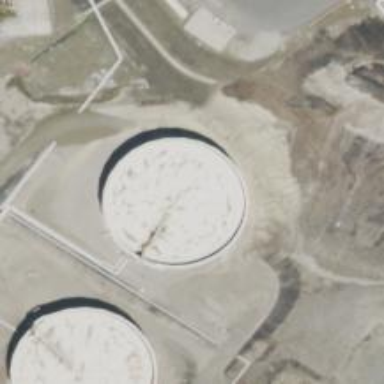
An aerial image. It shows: Storage tank building.